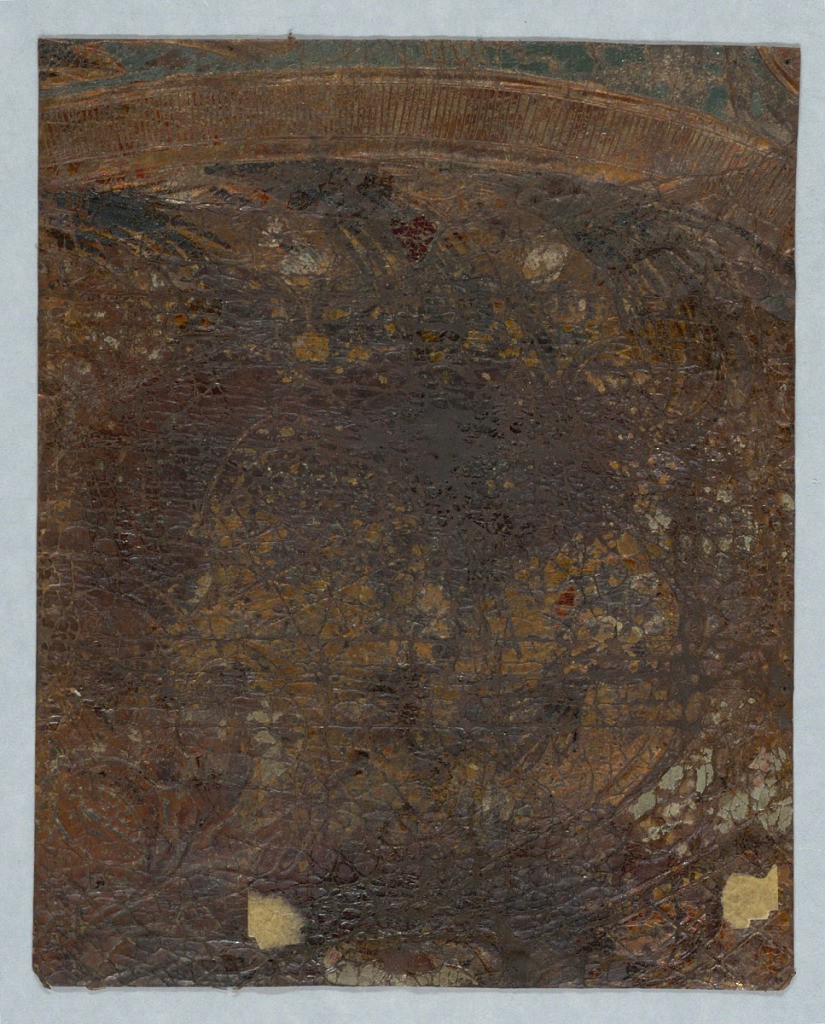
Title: Sidewall
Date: ca. 1700
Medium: Leather, stamped, painted, silvered
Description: Very abraded and flattened surface, unable to ascertain design. Portions of sticker applied to front remain in two places.